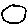
Label: moon